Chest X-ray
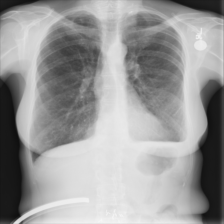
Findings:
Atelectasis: negative
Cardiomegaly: negative
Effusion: negative
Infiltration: negative
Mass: negative
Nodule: negative
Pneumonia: negative
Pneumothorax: negative
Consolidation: negative
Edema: negative
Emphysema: negative
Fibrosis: negative
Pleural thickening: negative
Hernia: negative